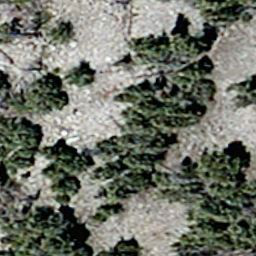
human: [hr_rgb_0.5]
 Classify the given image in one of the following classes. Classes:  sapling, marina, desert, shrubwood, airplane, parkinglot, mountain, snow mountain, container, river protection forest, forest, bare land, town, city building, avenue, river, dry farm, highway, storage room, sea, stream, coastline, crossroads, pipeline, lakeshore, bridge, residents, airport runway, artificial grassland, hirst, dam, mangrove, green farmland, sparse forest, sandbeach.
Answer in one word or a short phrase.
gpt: sparse forest